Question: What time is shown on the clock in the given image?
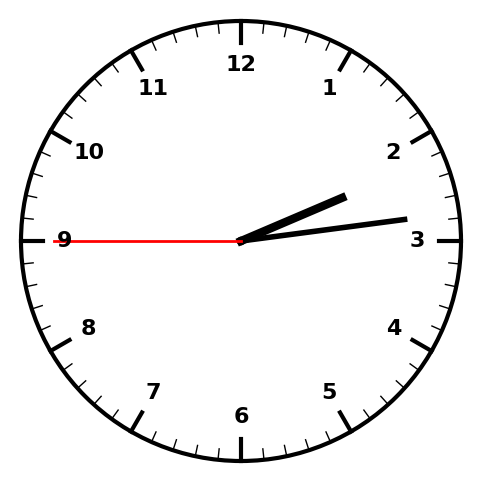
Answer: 02:13:45